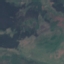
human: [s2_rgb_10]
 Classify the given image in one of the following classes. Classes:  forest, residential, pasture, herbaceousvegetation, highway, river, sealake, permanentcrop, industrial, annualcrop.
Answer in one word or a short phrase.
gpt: HerbaceousVegetation